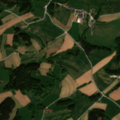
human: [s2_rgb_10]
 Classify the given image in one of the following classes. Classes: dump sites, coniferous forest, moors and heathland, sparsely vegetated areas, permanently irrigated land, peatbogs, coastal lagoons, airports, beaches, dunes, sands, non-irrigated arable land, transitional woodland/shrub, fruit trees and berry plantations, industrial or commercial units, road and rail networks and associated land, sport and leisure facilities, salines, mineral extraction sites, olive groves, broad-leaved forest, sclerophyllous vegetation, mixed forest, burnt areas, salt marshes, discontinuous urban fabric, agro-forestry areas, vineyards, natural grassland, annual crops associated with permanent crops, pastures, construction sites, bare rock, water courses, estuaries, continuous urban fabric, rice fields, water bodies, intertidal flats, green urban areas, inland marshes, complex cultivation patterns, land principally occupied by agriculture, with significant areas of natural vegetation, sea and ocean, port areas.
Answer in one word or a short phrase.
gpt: non-irrigated arable land, land principally occupied by agriculture, with significant areas of natural vegetation, coniferous forest, mixed forest